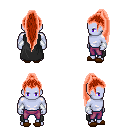
a pixel art fantasy rpg character, male body template, dark elf, purple skin, black cape, magenta pants, red extra-long topknot hairstyle, white cloth bracers, brown slippers, four views (front, back, left, right), 2x2 character sprite sheet, small pixel art, hard edges, no anti-aliasing